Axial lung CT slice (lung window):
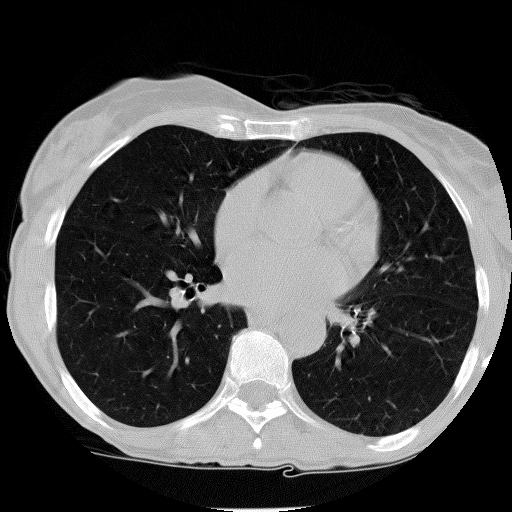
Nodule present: no